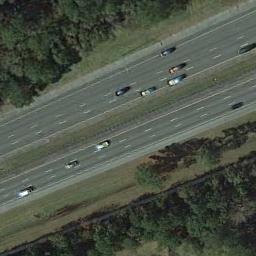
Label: freeway